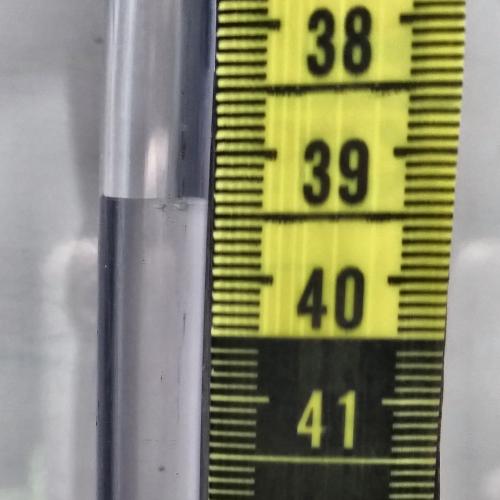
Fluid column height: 39.4 cm